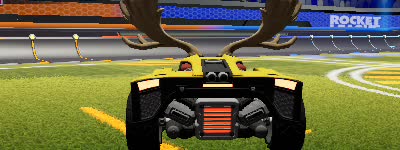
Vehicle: breakout